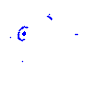
Particle: kaon